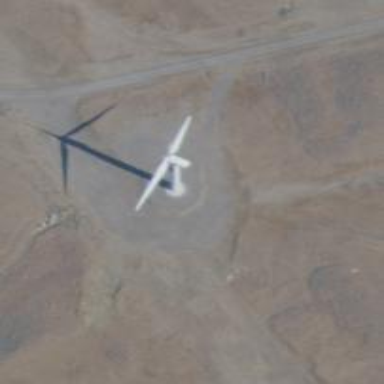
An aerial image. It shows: Wind turbine generator made by Vestas.